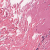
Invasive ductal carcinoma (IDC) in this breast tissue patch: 0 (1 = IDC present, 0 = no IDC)